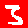
Digit: 3